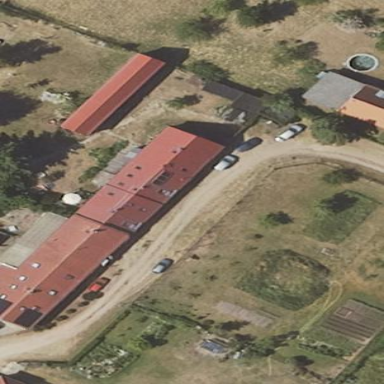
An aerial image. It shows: Residential building.